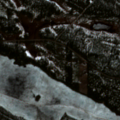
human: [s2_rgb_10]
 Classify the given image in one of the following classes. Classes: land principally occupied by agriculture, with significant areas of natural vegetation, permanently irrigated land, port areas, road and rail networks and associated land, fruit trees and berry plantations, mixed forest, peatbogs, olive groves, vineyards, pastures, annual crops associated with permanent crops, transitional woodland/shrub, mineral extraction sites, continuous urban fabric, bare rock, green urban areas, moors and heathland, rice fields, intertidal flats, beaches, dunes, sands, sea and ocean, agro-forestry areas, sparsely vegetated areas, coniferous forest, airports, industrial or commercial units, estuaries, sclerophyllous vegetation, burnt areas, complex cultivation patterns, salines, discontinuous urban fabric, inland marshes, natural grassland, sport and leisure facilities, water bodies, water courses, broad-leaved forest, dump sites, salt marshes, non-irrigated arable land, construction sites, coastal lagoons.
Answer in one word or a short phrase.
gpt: coniferous forest, water bodies